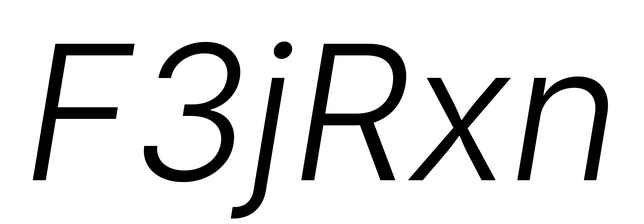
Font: Inter-Italic_Light_Italic